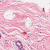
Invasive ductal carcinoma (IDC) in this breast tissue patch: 0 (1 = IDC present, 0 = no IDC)